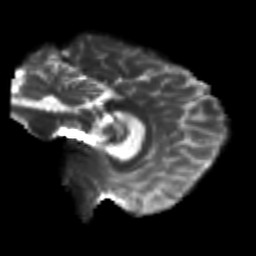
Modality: T2w
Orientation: sagittal
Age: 21
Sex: male
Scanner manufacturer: siemens
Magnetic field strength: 3 T
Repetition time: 3.5 s
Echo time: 0.113 s